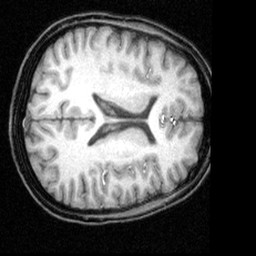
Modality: T1w
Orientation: axial
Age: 22
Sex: female